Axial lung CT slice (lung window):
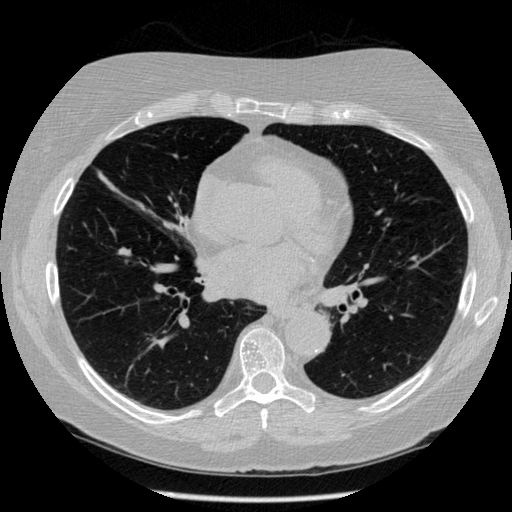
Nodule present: no